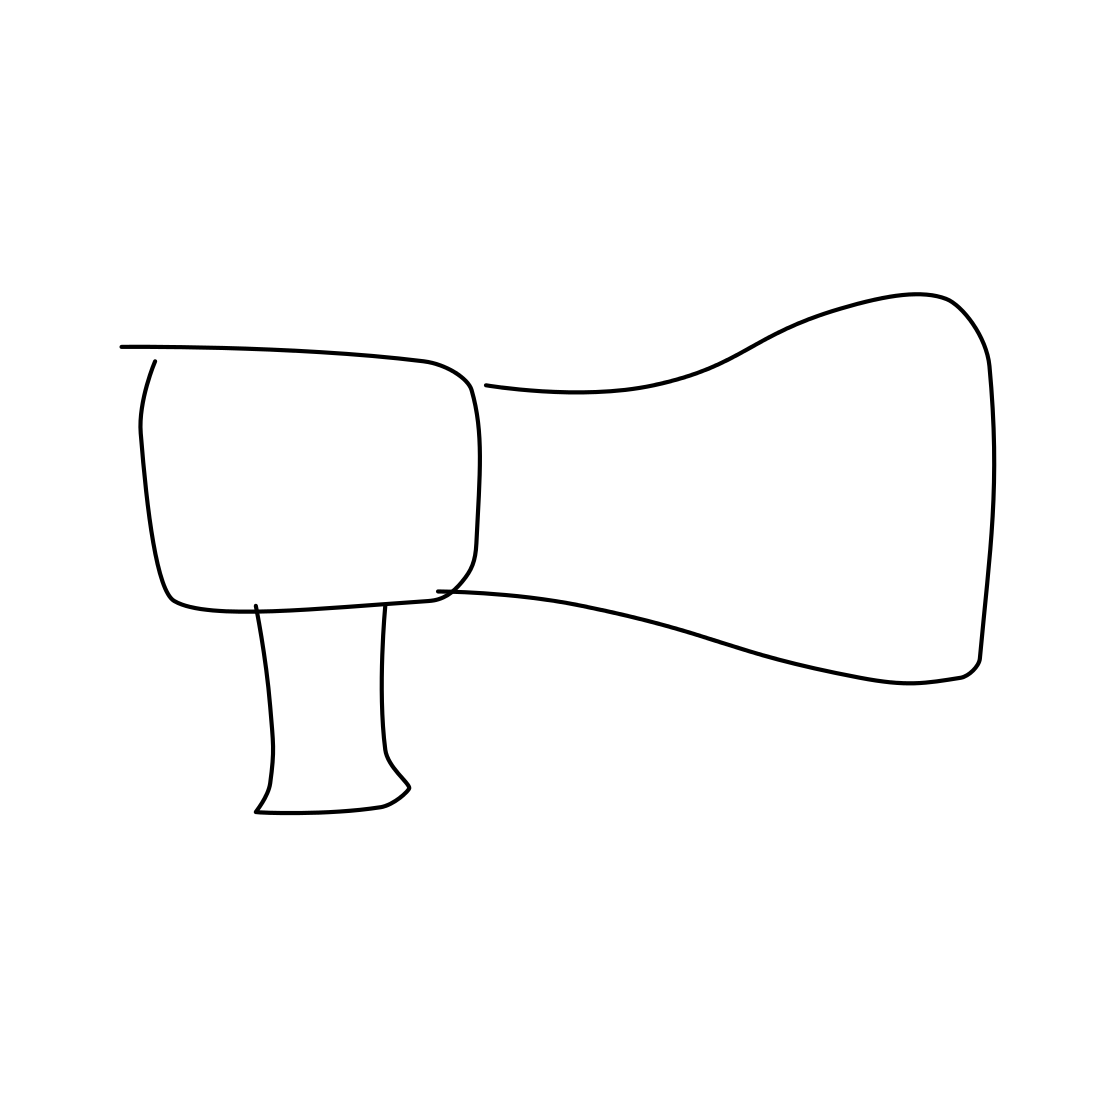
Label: loudspeaker